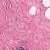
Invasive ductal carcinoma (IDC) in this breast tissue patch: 0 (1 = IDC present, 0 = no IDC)